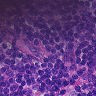
Metastatic tissue present: no